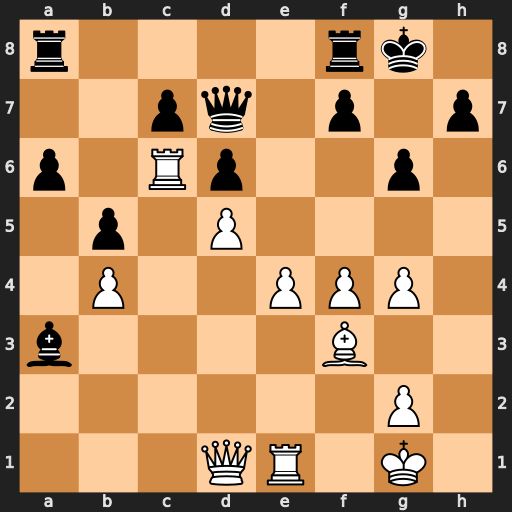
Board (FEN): r4rk1/2pq1p1p/p1Rp2p1/1p1P4/1P2PPP1/b4B2/6P1/3QR1K1
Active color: w
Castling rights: -
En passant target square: -
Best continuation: Qb3 Bxb4 Qxb4